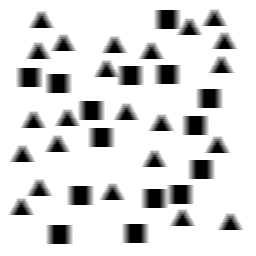
Squares: 15
Triangles: 23
Stars: 0
Total shapes: 38